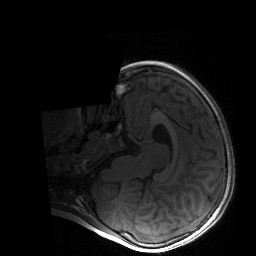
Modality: T1w
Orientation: axial
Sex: male
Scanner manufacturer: siemens
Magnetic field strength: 3 T
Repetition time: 1.9 s
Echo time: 0.00243 s